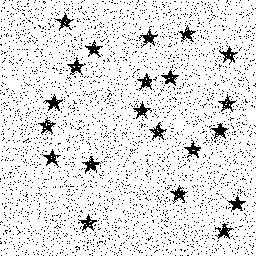
Squares: 0
Triangles: 0
Stars: 21
Total shapes: 21